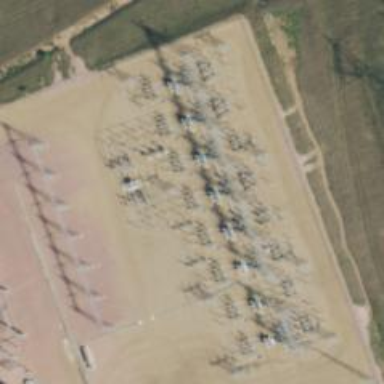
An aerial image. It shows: Switch used for power control.